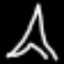
Label: The Eiffel Tower